Chest X-ray. View position: AP
Patient age: 11
Patient sex: F
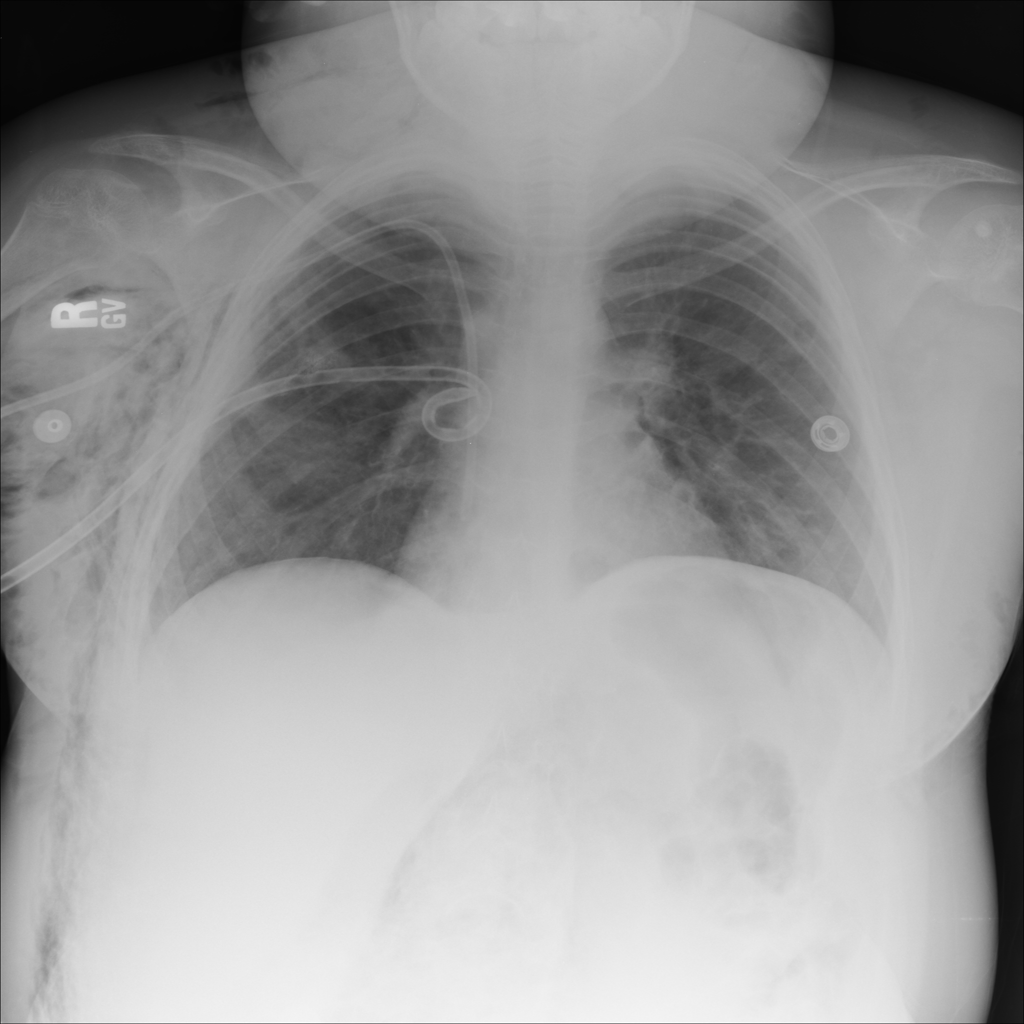
Finding: Pneumothorax